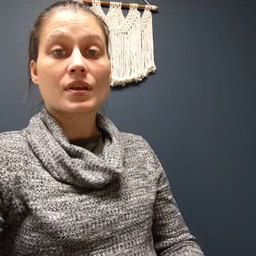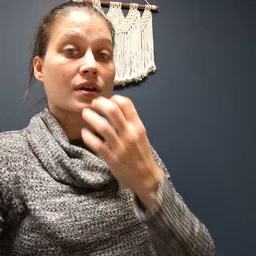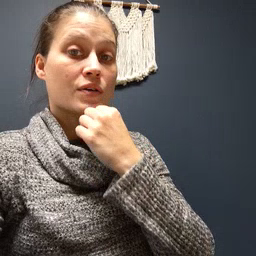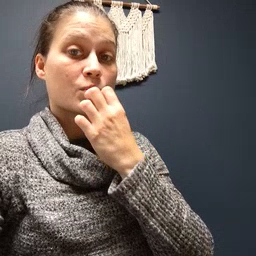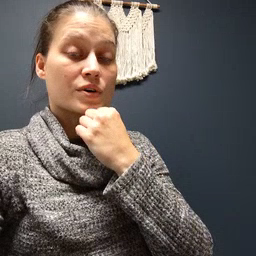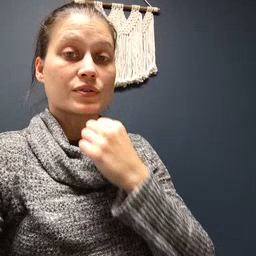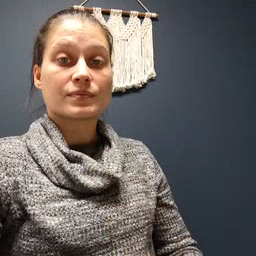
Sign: underwear